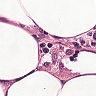
Metastatic tissue present: no